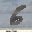
Label: 6